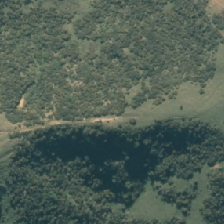
Land cover: grose_broom